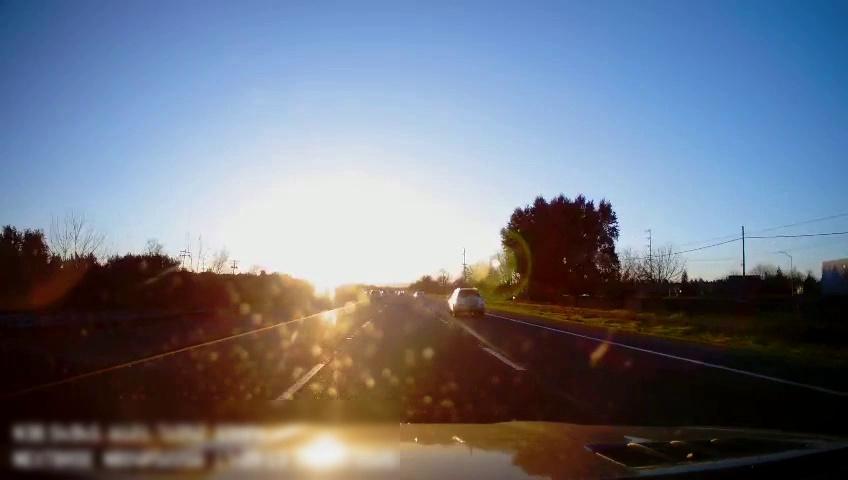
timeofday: Day
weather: Sunny
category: Drivable Space
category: Vehicles | SUV
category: Vehicles | SUV
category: Vehicles | Car
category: Lanes | Alternate Lane
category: Lanes | Current Lane
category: Lanes | Current Lane
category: Lanes | Alternate Lane